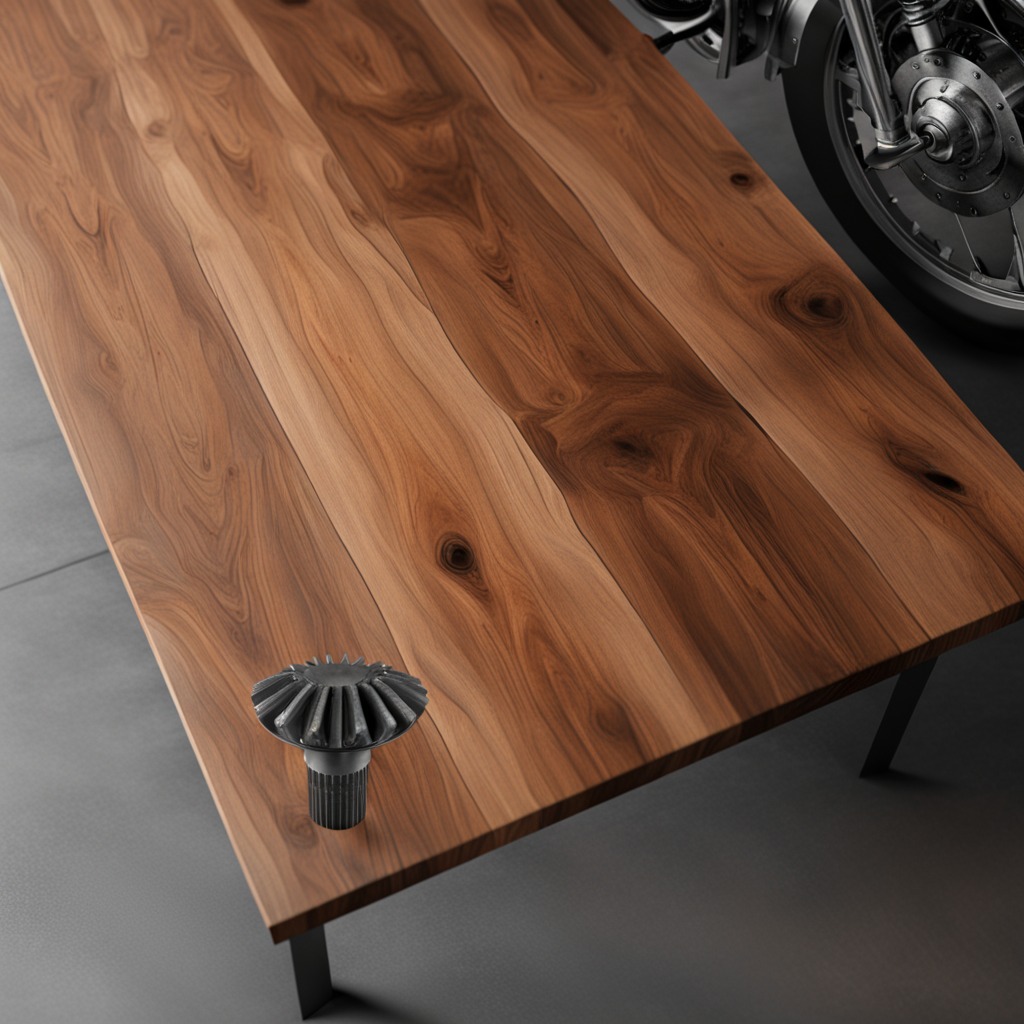
A steel gear with teeth is lying on the wooden table in the garage.